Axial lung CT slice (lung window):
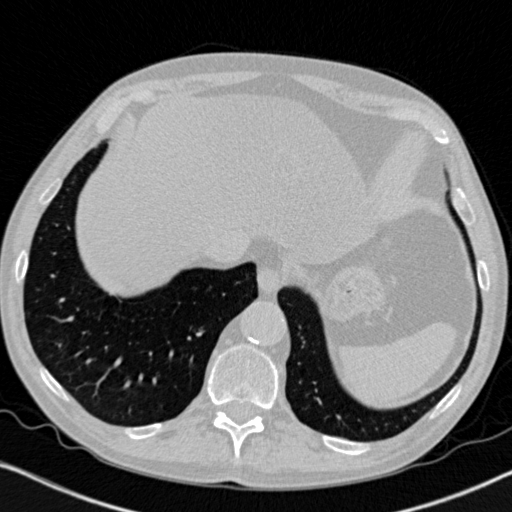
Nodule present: no